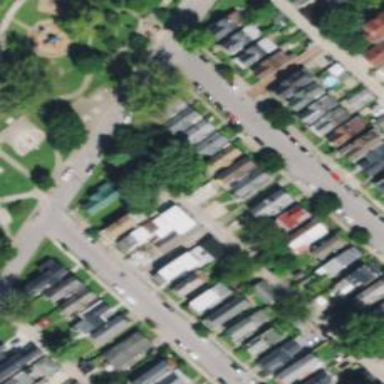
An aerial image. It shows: Alley classified as service road.